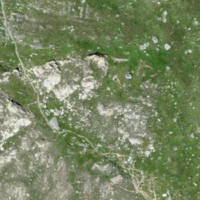
EUNIS habitat code: 31
Species observed at this site:
Leontopodium nivale